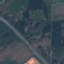
Land use / land cover: Highway